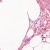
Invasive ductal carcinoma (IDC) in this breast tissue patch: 0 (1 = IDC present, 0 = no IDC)